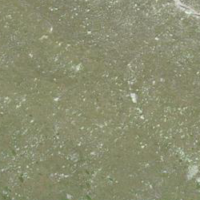
EUNIS habitat code: 26
Species observed at this site:
Pyrrhocorax graculus
Montifringilla nivalis
Turdus torquatus